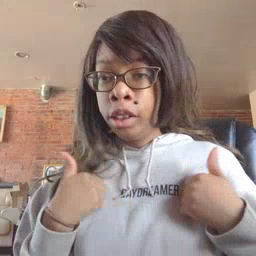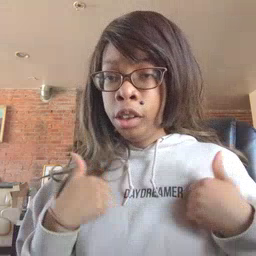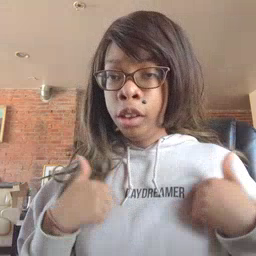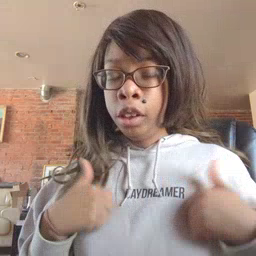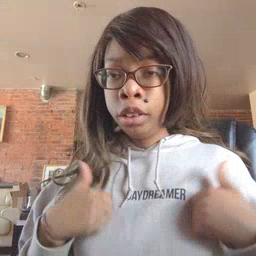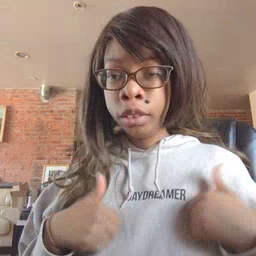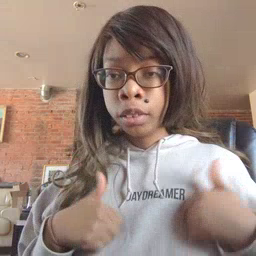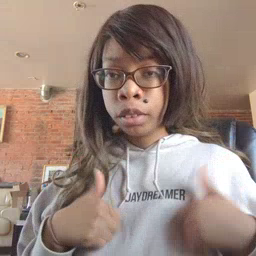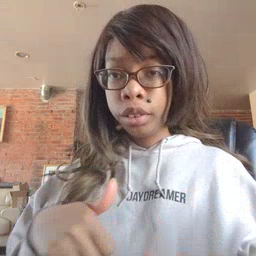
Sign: bath